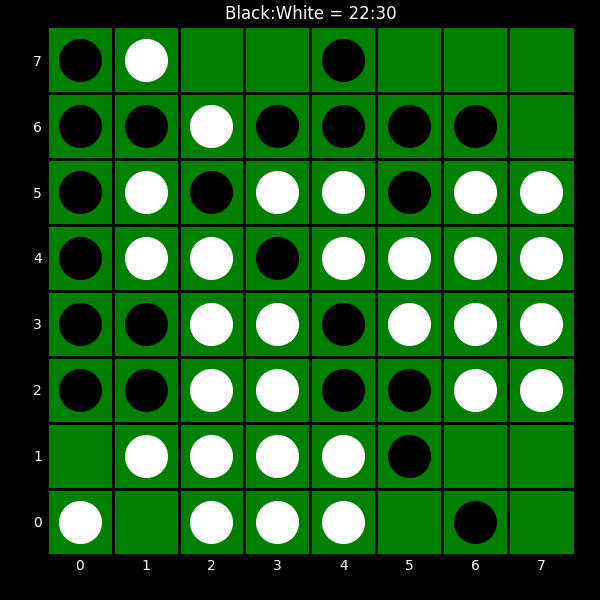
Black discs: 22
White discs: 30